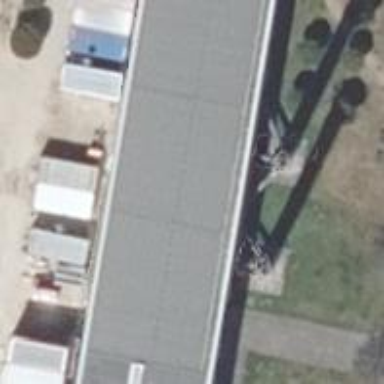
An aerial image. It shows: Building with flat roof that houses gas-powered generator. The generator type is combined cycle.